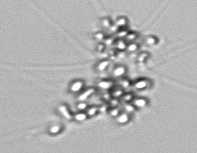
Label: Chaetoceros_didymus_TAG_external_flagellate